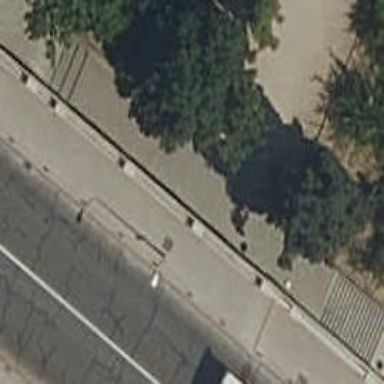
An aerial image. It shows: Footway surfaced with paving stones.